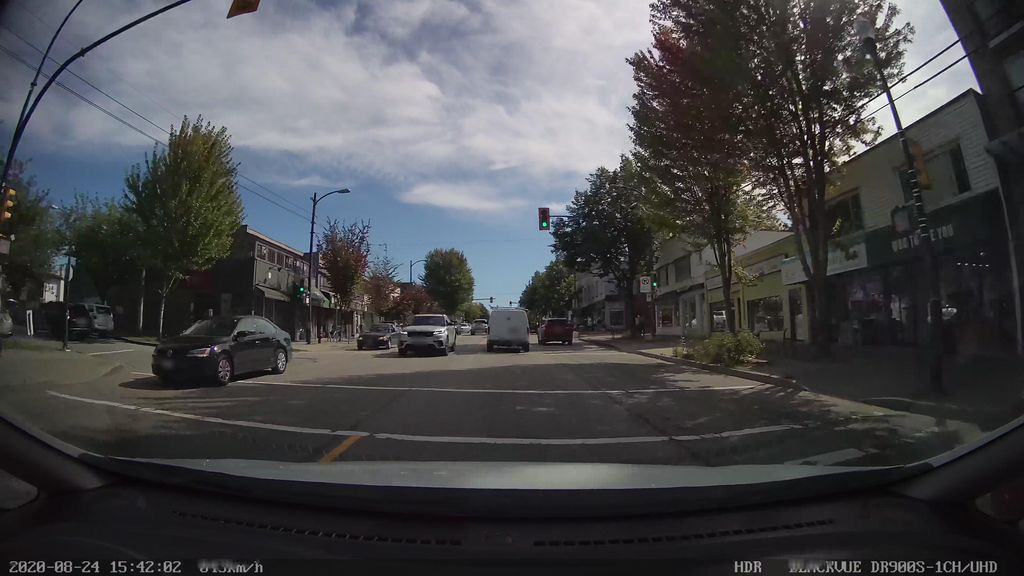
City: vancouver